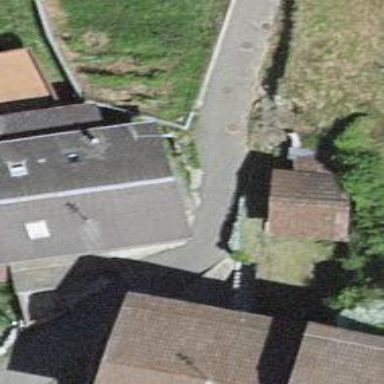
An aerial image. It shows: Retaining wall.